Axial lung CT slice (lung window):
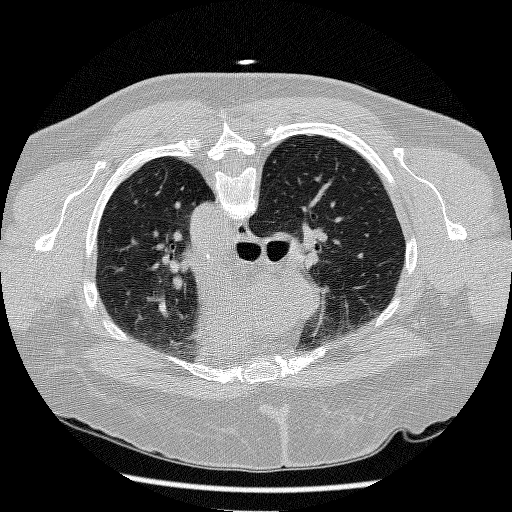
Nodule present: no